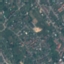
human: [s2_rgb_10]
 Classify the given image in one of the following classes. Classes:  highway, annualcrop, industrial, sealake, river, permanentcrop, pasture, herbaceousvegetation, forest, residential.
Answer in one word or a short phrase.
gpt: Residential